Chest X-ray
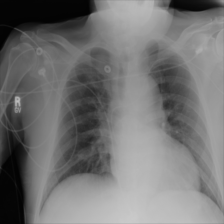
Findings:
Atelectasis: negative
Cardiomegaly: negative
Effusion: negative
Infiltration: negative
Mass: negative
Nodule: negative
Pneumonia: negative
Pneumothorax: negative
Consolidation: negative
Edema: negative
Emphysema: negative
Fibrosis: negative
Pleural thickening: negative
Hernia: negative